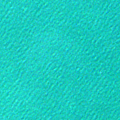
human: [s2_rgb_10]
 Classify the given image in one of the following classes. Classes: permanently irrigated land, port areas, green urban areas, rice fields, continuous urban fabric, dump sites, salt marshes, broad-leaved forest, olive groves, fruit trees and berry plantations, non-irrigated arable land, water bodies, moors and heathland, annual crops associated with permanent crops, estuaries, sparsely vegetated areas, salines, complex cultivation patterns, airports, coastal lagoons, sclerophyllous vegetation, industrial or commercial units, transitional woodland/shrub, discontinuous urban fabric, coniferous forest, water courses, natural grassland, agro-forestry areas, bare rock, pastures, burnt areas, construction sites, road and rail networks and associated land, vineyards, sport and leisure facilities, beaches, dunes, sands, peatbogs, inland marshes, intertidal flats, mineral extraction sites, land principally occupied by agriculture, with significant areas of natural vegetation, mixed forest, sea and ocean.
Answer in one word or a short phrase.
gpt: sea and ocean